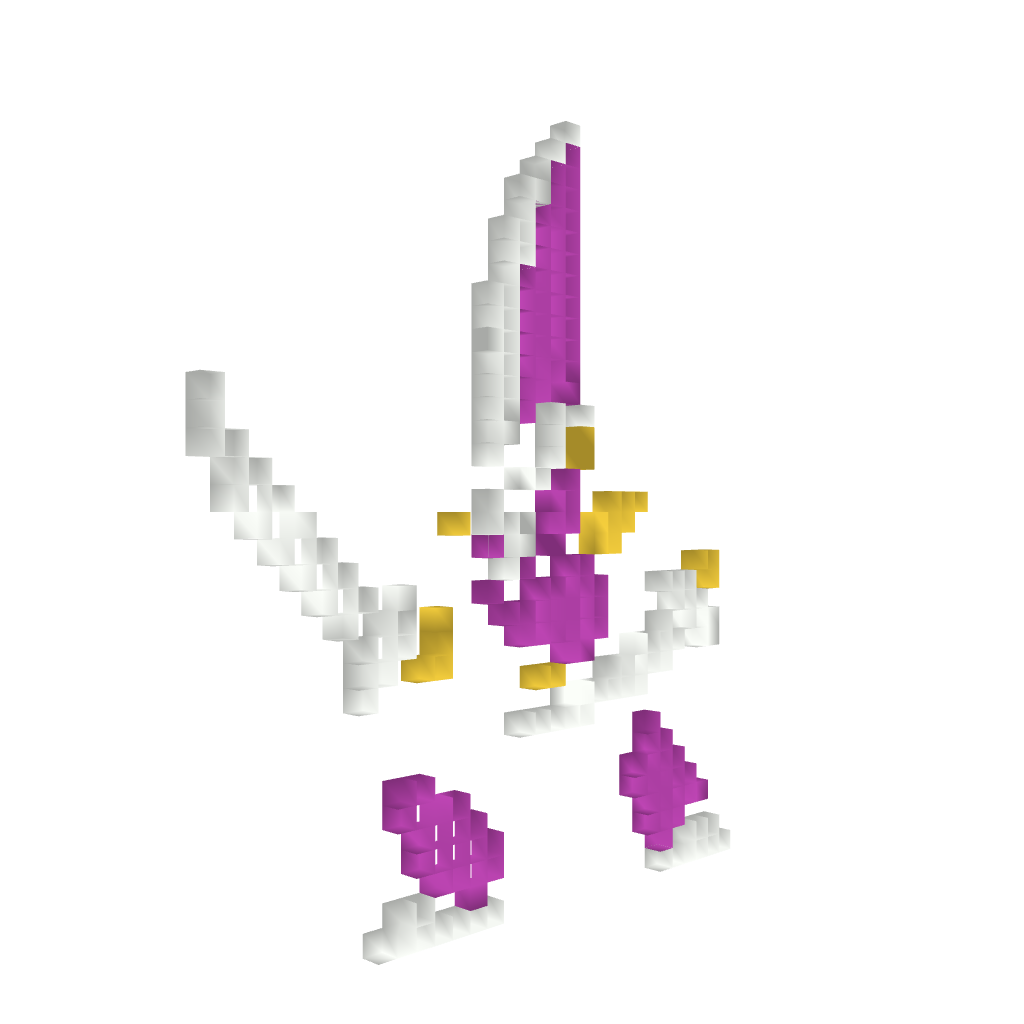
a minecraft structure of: Blademan (ErnieCIII)